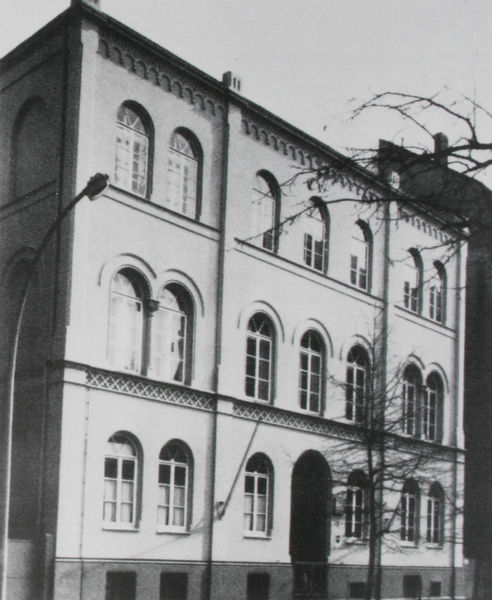
Titel: Aussenansicht
Künstler: Ernst Ebeling
Standort: Hannover
Institution: Wohnhaus Ebeling
Schlagwörter: baum, himmel, schatten, äste, fenster, glas, grau, laterne, licht, schwarz, straße, tür, weiss, dach, gebäude, haus, architektur, sockel, stein, türbogen, zweige, flach, drei, klassizismus, kamin, rund, deutschland, bogen, fassade, moderne, mauer, sprossenfenster, winter, fabrik, beleuchtung, rundbogen, vorhänge, ornamente, tor, zinnen, foto, fotografie, bögen, eingang, berlin, dreistöckig, sprossen, münchen, rundfenster, torbogen, symmetrisch, schwarz weiss, schwert, photo, fries, sims, zwerggalerie, rundbögen, straßenlampe, straßenlaterne, geschosse, kellerfenster, fotographie, bau, wende, osten, gründerzeit, klassizistisch, schwabing, lisenen, etage, dreigeschossig, flachdach, rundbogenfenster, sockelgeschoss, gesimse, bogenfenster, gliederung, fensterbogen, aussenfassade, freis, institut, schulgebäude, fensterkreuze, ludwigstraße, arkadenfenster, doppel rundbögen, hauas, dbögen, umlaufender fries, peitschenlampen, straßenleuchte